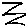
Label: zigzag